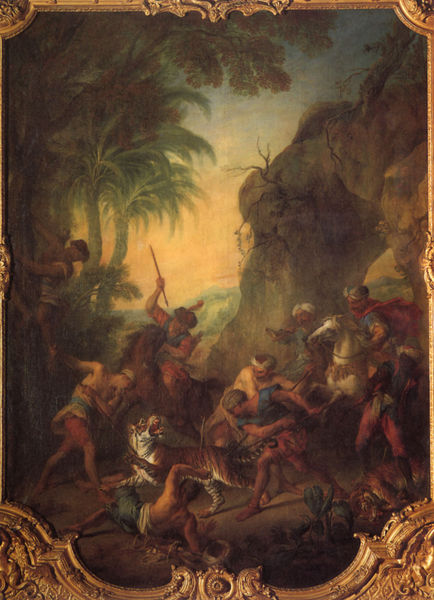
Titel: Die Tigerjagd
Künstler: Nicolas Lancret
Institution: Amiens, Musée de Picardie
Schlagwörter: angriff, baum, berg, felsen, himmel, kampf, schatten, bäume, gelb, grün, landschaft, menschen, abend, bewegung, licht, männer, orange, weiss, tier, menge, barock, rahmen, stein, goldrahmen, sonne, gold, pflanzen, wald, genre, pferd, pferde, reiter, fels, schlucht, krieg, lanze, palme, orient, häscher, überfall, jagd, kämpfen, schimmel, jäger, lanzen, palmen, löwe, speer, speere, töten, hinterhalt, indien, turban, kolonialismus, leopard, raubkatze, jagdszene, tiger, dschungel, raubtier, sarazenen, tigerjagd, felsbrücke, tigerjagt, laze, tige